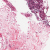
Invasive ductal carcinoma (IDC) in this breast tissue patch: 0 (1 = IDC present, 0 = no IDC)